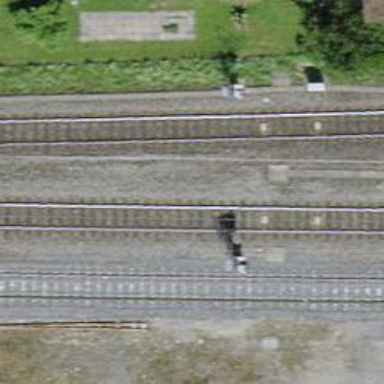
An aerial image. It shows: Railway signal.